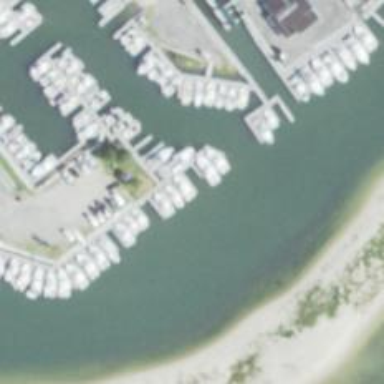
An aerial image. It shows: Pier with mooring facilities.